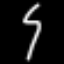
Label: squiggle